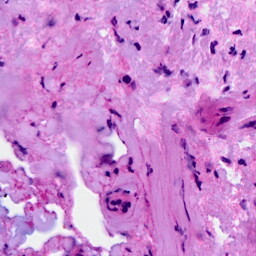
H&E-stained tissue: Breast